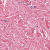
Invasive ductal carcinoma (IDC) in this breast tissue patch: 0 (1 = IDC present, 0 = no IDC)